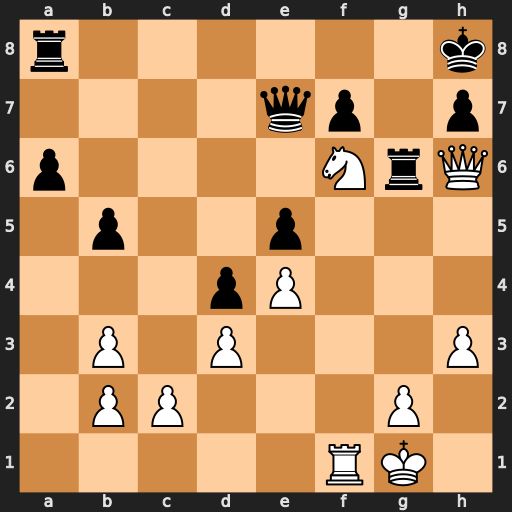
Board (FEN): r6k/4qp1p/p4NrQ/1p2p3/3pP3/1P1P3P/1PP3P1/5RK1
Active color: w
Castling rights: -
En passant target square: -
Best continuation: Qxh7#